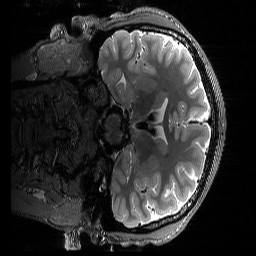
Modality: T2w
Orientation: coronal
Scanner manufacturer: siemens
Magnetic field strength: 3 T
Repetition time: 3.2 s
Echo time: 0.565 s